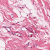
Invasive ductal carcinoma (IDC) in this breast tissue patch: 0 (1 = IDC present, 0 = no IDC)